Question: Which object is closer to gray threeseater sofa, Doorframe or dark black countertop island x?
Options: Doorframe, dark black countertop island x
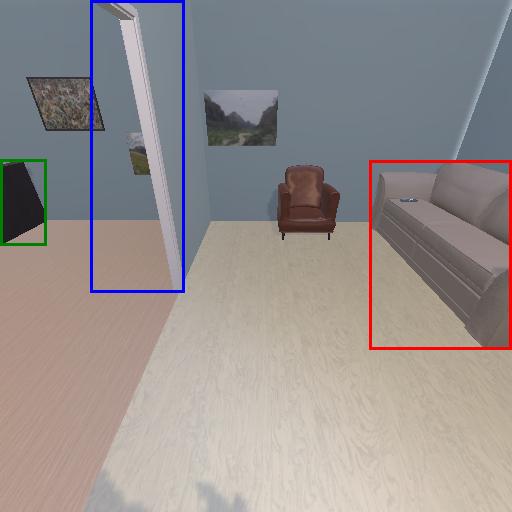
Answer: Doorframe